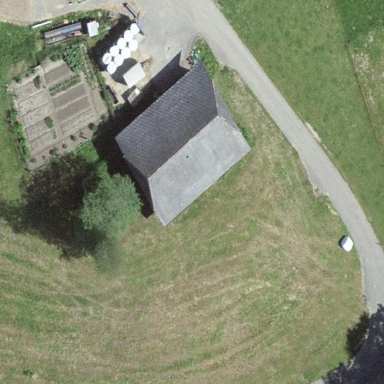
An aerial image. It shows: Barn.